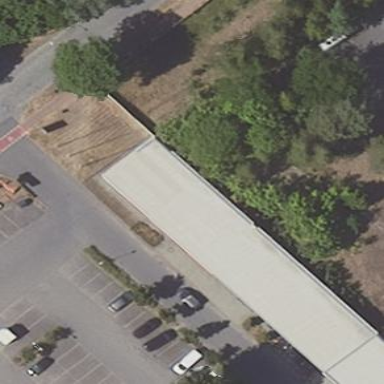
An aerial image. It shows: Industrial building that serves as motorcycle shop offering dealer and repair services.